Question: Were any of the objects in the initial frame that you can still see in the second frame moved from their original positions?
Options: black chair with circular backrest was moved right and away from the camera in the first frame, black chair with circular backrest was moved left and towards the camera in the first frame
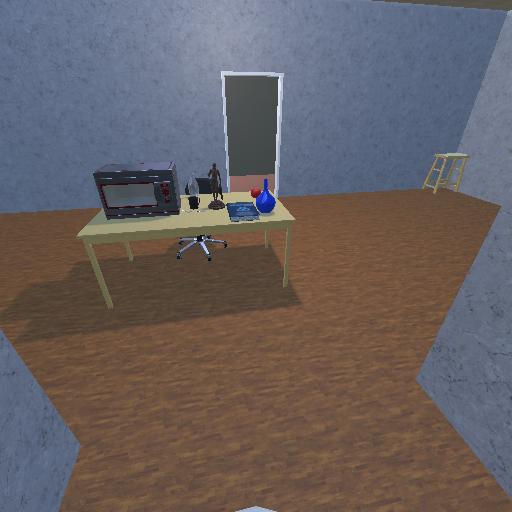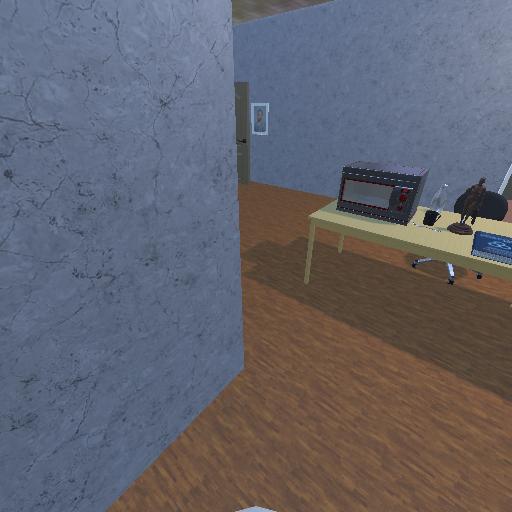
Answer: black chair with circular backrest was moved right and away from the camera in the first frame